Interaction volume radius: 5 \u00c5
Interaction volume height: 35 \u00c5
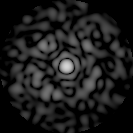
Disorder parameter: 0.822